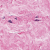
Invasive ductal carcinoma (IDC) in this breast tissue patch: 0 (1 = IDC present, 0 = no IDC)